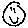
Label: smiley face